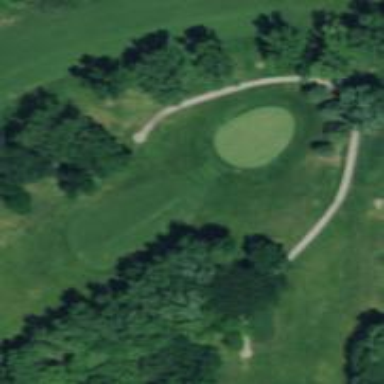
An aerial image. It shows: View of golf hole.